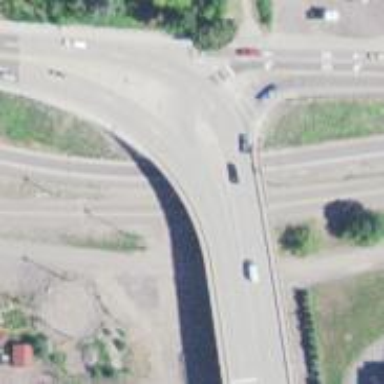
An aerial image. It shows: Asphalt road at the secondary link level.